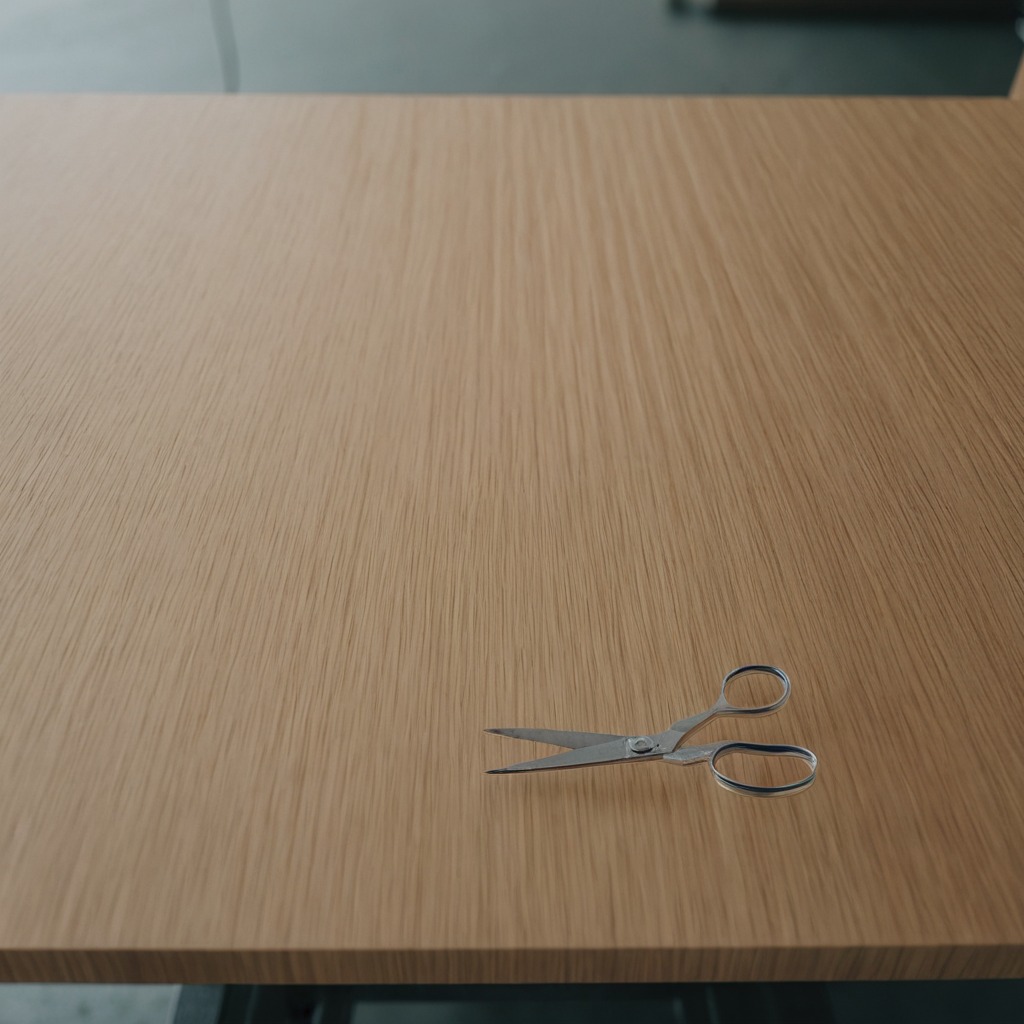
A scissor is lying on the workbench inside a coastal fishing gear workshop.